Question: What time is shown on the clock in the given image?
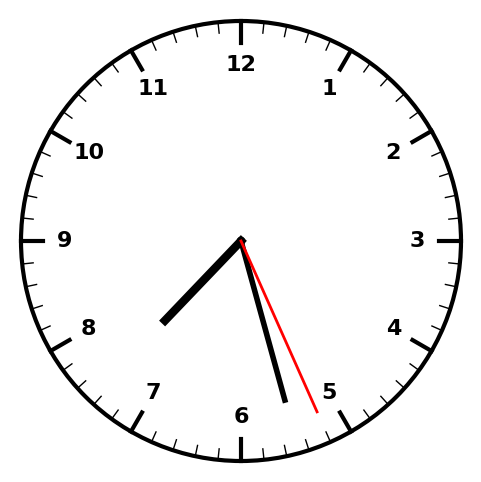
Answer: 07:27:26